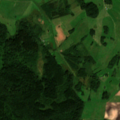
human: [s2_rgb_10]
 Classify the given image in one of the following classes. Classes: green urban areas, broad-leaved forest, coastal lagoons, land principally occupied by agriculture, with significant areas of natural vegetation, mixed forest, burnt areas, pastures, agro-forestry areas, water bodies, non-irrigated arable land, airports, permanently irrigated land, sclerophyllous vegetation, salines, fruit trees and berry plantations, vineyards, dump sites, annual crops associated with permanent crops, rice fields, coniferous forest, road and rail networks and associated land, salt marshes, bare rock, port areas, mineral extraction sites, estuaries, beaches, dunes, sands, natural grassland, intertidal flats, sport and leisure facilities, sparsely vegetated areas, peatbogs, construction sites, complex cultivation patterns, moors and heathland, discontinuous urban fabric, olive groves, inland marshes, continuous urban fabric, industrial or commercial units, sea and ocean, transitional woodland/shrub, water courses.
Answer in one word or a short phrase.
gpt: non-irrigated arable land, land principally occupied by agriculture, with significant areas of natural vegetation, broad-leaved forest, transitional woodland/shrub